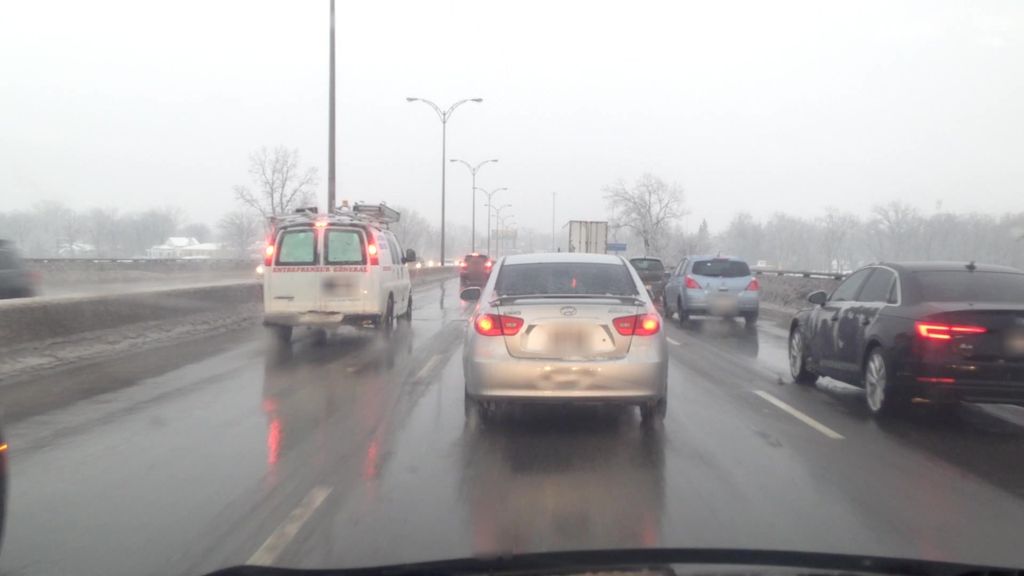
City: montreal